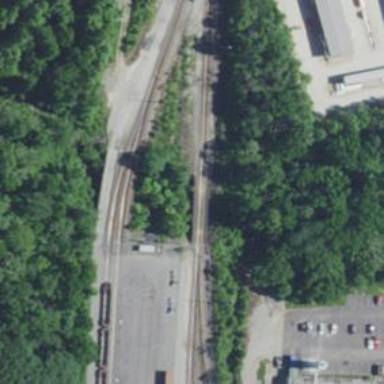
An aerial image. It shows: Railway siding for service.